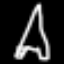
Label: The Eiffel Tower